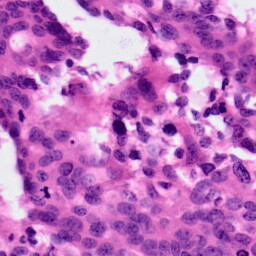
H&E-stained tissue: Ovarian